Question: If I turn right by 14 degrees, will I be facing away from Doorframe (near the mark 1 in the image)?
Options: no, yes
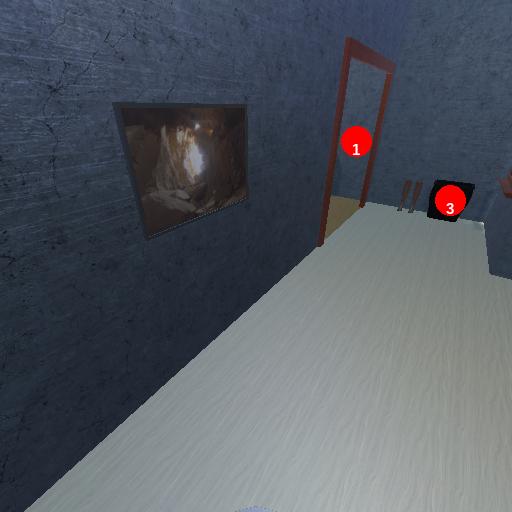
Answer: no